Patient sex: F
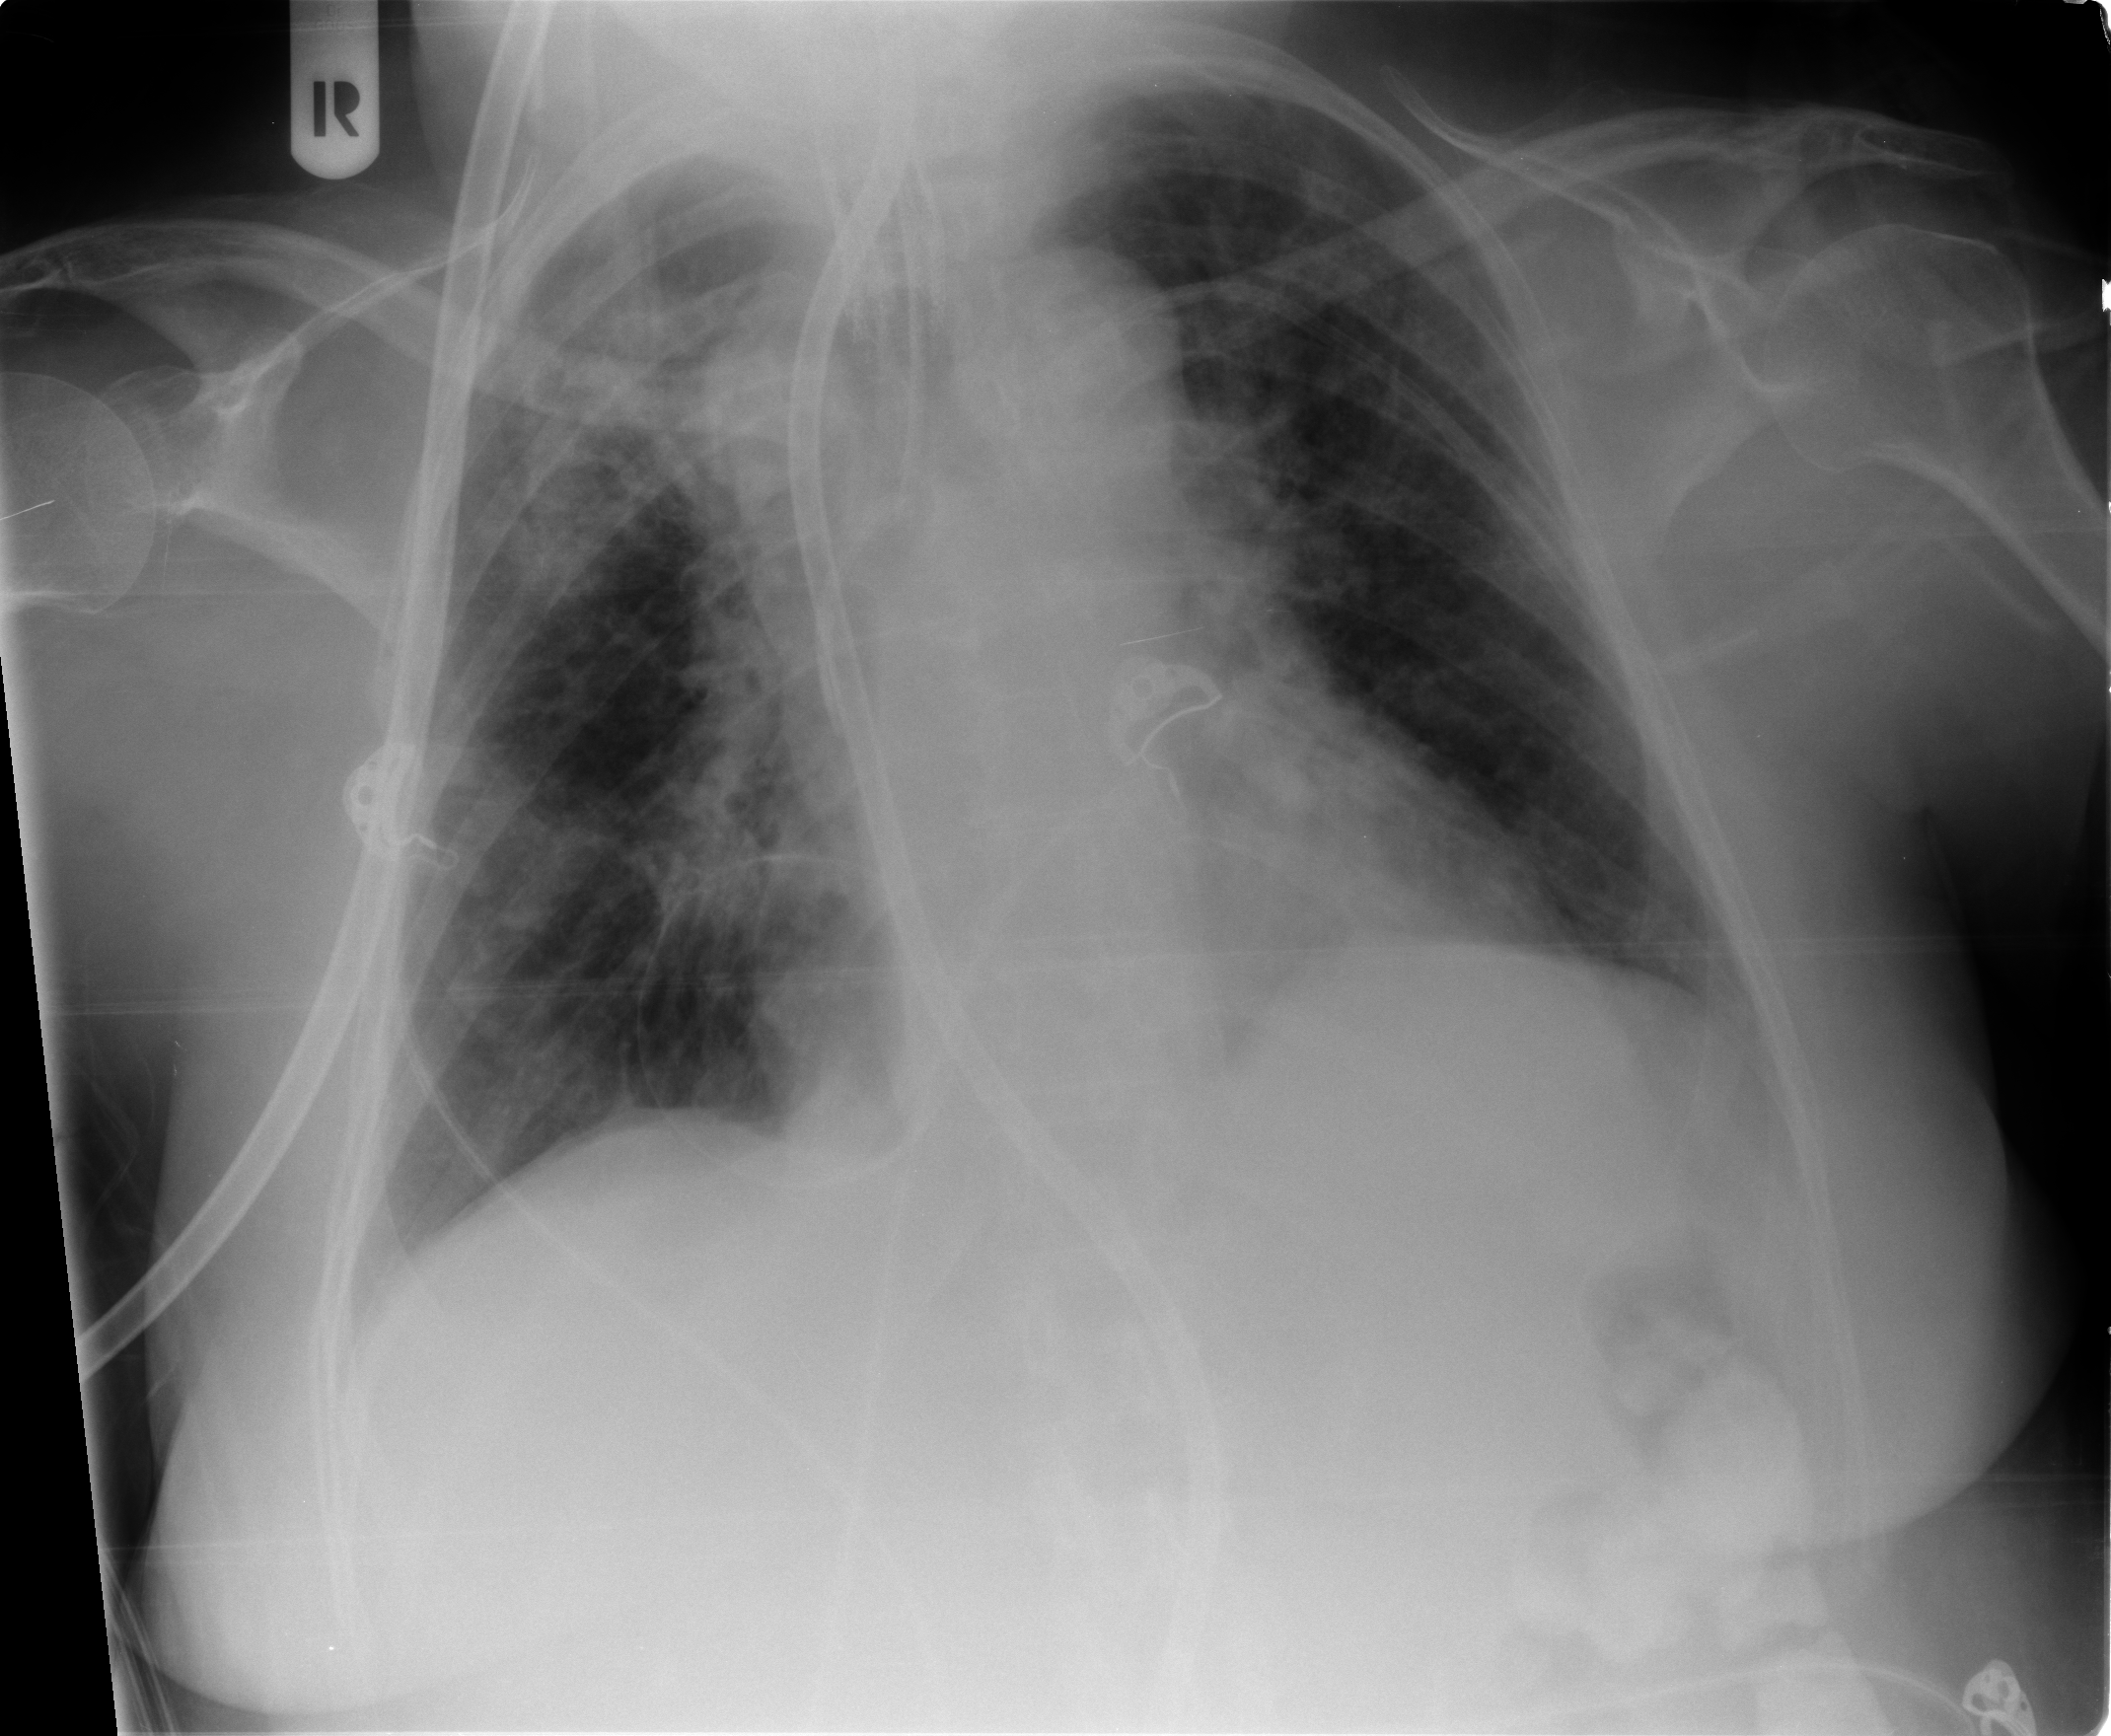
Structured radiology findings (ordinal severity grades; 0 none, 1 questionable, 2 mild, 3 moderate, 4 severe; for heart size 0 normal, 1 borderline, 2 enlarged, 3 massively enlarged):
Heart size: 2
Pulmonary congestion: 1
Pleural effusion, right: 0
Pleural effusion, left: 0
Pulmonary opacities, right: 2
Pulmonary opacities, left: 0
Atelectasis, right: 2
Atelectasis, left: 2